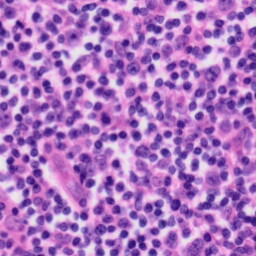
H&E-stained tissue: Tonsil